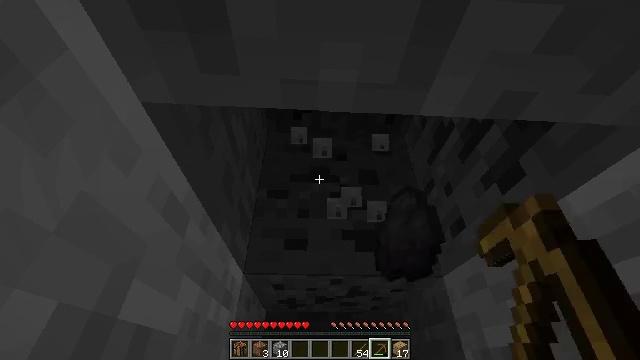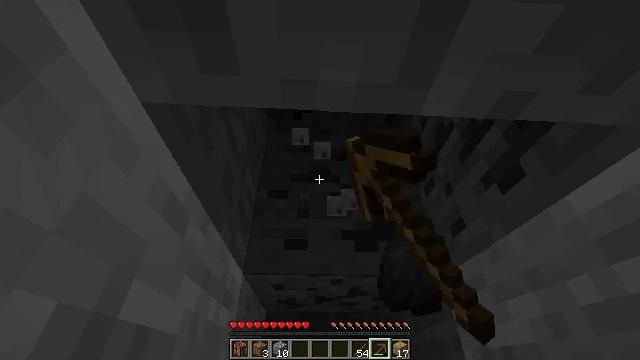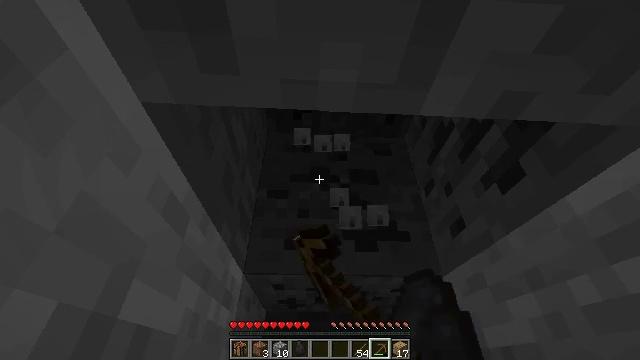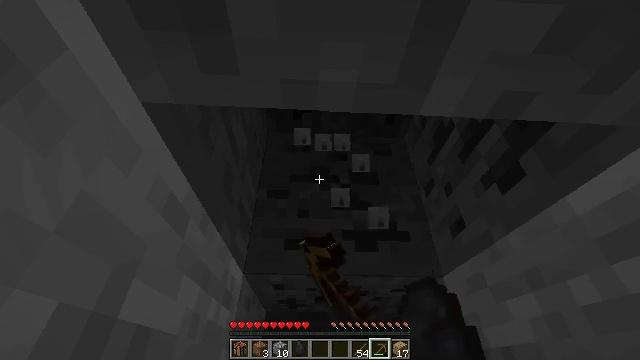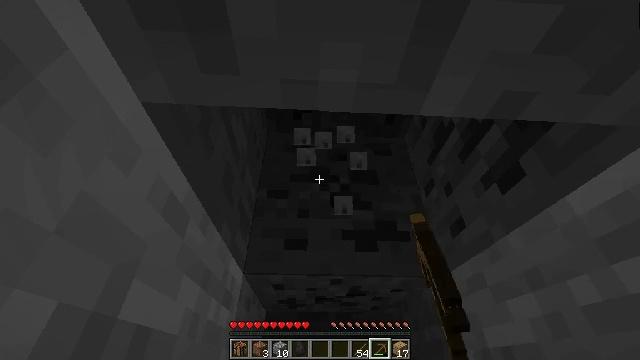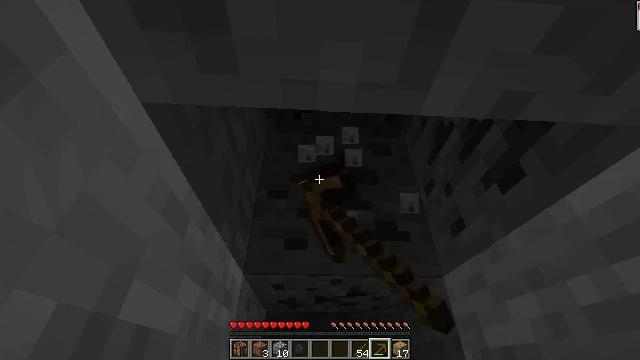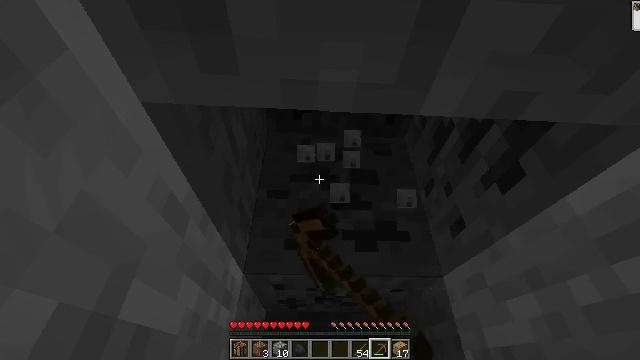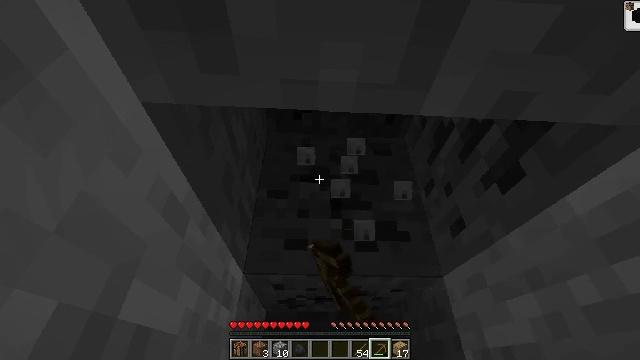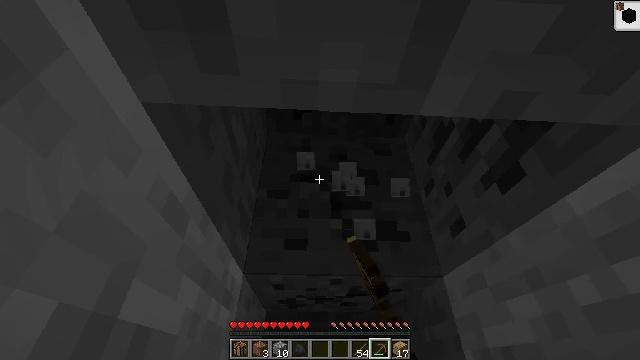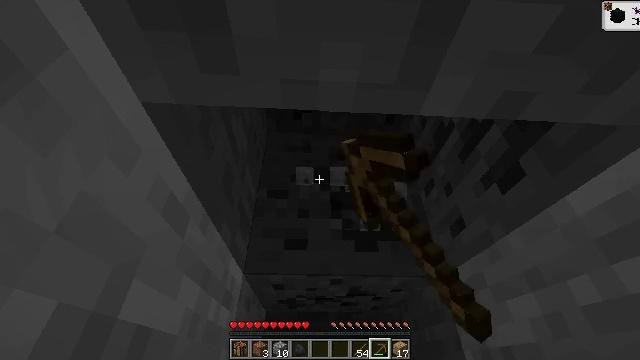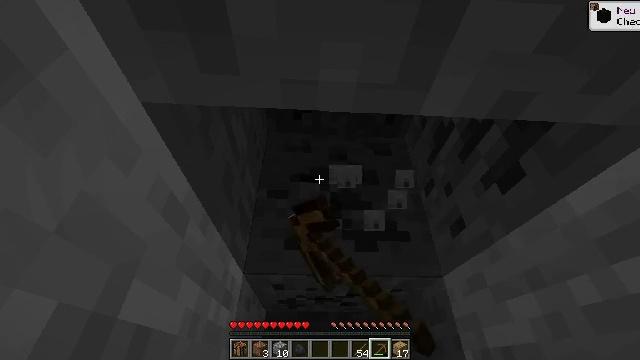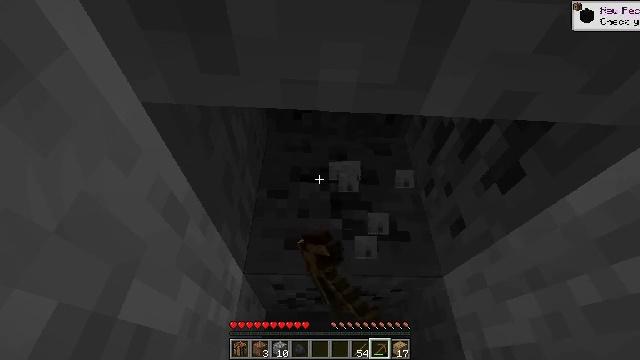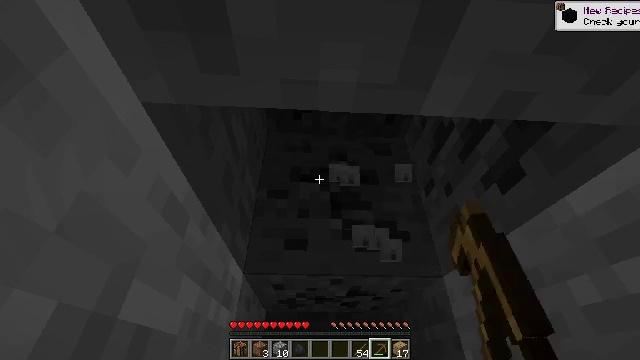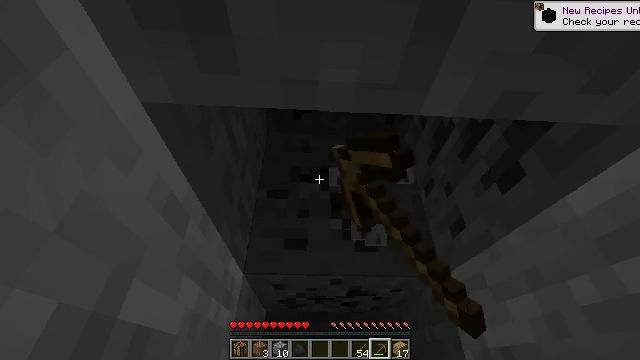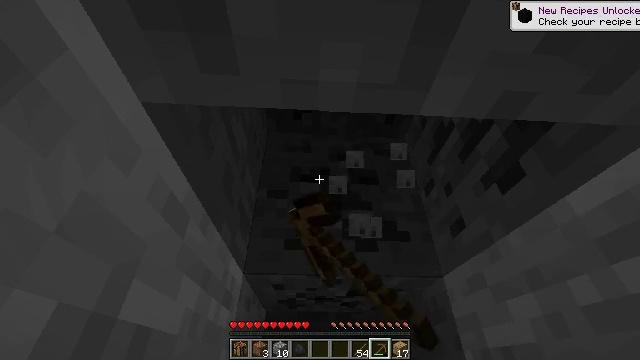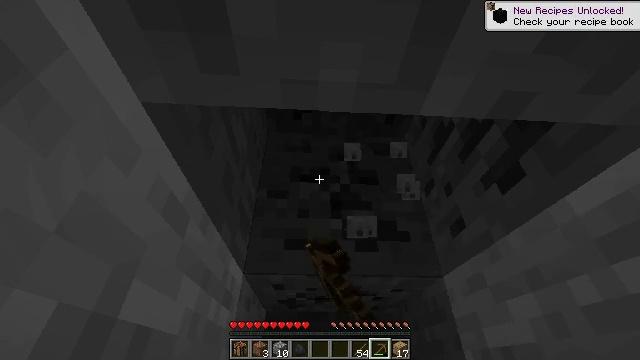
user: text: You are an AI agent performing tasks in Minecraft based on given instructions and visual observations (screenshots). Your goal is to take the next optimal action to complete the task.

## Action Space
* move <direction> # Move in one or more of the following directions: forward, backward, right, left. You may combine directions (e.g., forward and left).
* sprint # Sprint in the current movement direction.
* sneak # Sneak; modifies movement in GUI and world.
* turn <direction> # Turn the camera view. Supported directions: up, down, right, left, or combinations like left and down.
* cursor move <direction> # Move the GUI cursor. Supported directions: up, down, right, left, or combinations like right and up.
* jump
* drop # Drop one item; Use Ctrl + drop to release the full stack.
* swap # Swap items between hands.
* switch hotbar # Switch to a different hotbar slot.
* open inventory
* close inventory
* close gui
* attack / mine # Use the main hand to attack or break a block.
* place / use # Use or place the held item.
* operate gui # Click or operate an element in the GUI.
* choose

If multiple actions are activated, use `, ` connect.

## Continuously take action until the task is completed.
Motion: motion action
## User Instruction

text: Mine the coal ore underground.
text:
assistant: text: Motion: attack / mine
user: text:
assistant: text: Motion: attack / mine
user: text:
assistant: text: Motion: attack / mine
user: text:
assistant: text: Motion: attack / mine
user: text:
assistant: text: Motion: attack / mine
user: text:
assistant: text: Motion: attack / mine
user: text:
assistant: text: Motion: attack / mine
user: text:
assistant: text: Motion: attack / mine
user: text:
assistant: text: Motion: attack / mine
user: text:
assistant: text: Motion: attack / mine
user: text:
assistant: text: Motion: attack / mine
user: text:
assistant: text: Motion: attack / mine
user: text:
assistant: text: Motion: attack / mine
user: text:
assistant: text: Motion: attack / mine
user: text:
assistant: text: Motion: attack / mine
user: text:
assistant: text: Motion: attack / mine
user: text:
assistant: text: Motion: attack / mine
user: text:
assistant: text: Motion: attack / mine
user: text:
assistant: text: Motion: attack / mine
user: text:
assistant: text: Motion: attack / mine
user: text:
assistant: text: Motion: attack / mine
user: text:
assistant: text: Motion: attack / mine
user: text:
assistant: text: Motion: attack / mine
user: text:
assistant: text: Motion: attack / mine
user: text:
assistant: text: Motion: attack / mine
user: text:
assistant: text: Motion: attack / mine
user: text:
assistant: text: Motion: attack / mine
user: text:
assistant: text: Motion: attack / mine
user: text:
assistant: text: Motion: attack / mine
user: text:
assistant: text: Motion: attack / mine